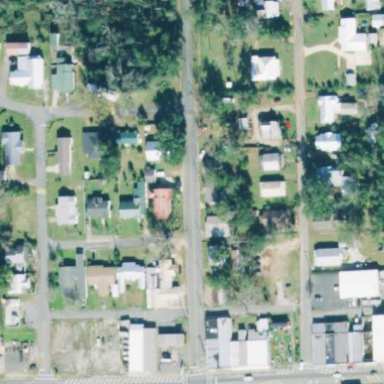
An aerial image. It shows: Residential area composed of single-family homes.